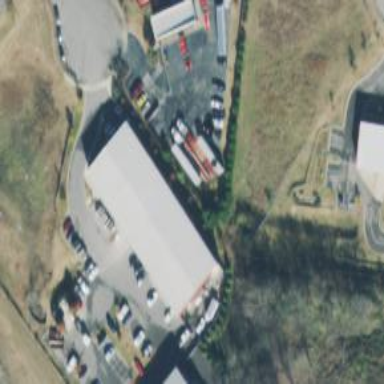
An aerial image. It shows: Commercial building.